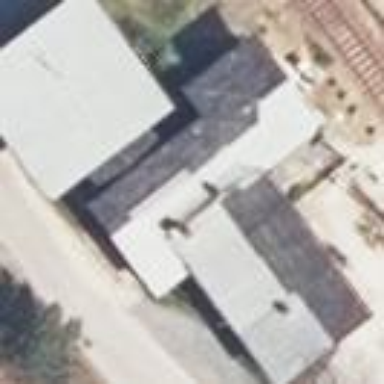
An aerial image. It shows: Train station building.